Question: With flutter, I want to create the following design. Title in top that is centered is not so important.
How to create following design like the image attached.

It would be nice to use Stacks.
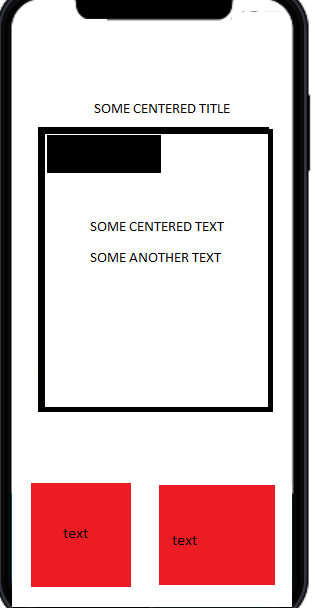
Answer: Try this:
'''
class MyHomePage extends StatelessWidget {
@override
Widget build(BuildContext context) {
return Scaffold(
body: Center(
child: Padding(
padding: const EdgeInsets.symmetric(horizontal: 25),
child: Column(
mainAxisAlignment: MainAxisAlignment.center,
children: <Widget>[
Text('SOME CENTERED TITLE'),
SizedBox(
height: 10,
),
Container(
height: 300,
padding: EdgeInsets.only(left: 5),
width: MediaQuery.of(context).size.width,
decoration: BoxDecoration(
border: Border.all(
color: Colors.black,
width: 4,
),
),
child: Column(
children: <Widget>[
Align(
alignment: Alignment.topLeft,
child: Container(
height: 60,
width: 120,
color: Colors.black,
),
),
SizedBox(
height: 20,
),
Text('SOME CENTERED TEXT'),
SizedBox(
height: 20,
),
Text('SOME ANOTHER TEXT'),
],
),
),
SizedBox(
height: 50,
),
Row(
children: <Widget>[
Expanded(
child: Container(
height: 100,
color: Colors.red,
child: Center(
child: Text('Text'),
),
),
),
SizedBox(width: 50),
Expanded(
child: Container(
height: 100,
color: Colors.red,
child: Center(
child: Text('Text'),
),
),
)
],
),
],
),
),
),
);
}
}
'''
OUTPUT:
<URL>